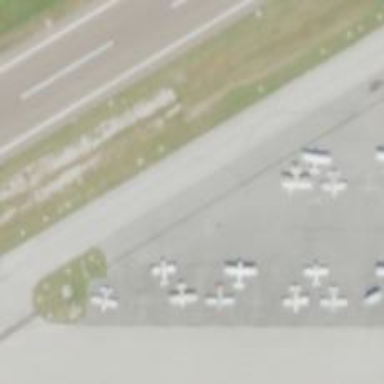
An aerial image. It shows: Image of taxiway at airport.